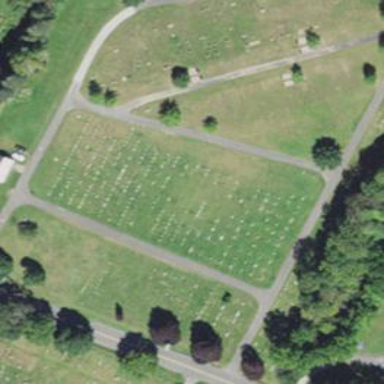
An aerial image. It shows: Cemetery with historic significance.